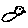
Label: bird